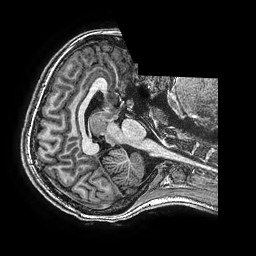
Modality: T1w
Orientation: axial
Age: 16
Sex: female
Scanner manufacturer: ge
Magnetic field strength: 3 T
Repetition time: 0.00766 s
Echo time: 0.003476 s